Question: I'm trying to plot a set of data with 'ggplot2'. The data are in two categories. I would like to plot them together, with a single linear regression line. However, I would like to have each of the two groups plotted in different colours. Here's what I get:

Here's how I got it:
'''
library(ggplot2)
dframe1 <- structure(list(a = 1:6, b = c(5, 7, 9, 10.5, 11.7, 17), category = structure(c(1L,
1L, 1L, 2L, 2L, 2L), .Label = c("a", "b"), class = "factor")), .Names = c("a",
"b", "category"), class = "data.frame", row.names = c(NA, -6L
))
qplot(a, b, data = dframe1, colour = category) + geom_smooth(method = lm)
'''
How do I make the plot only use one regression line for all the data?
.
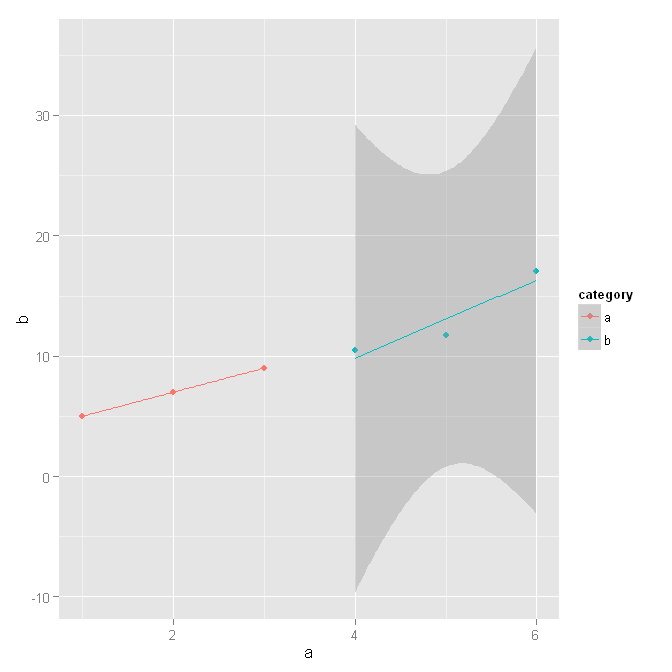
Answer: Just modify the aesthetics to exclude the grouping factor:
'''
qplot(a, b, data = dframe1, colour = category) +
geom_smooth(aes(colour=NA),method = lm)
'''